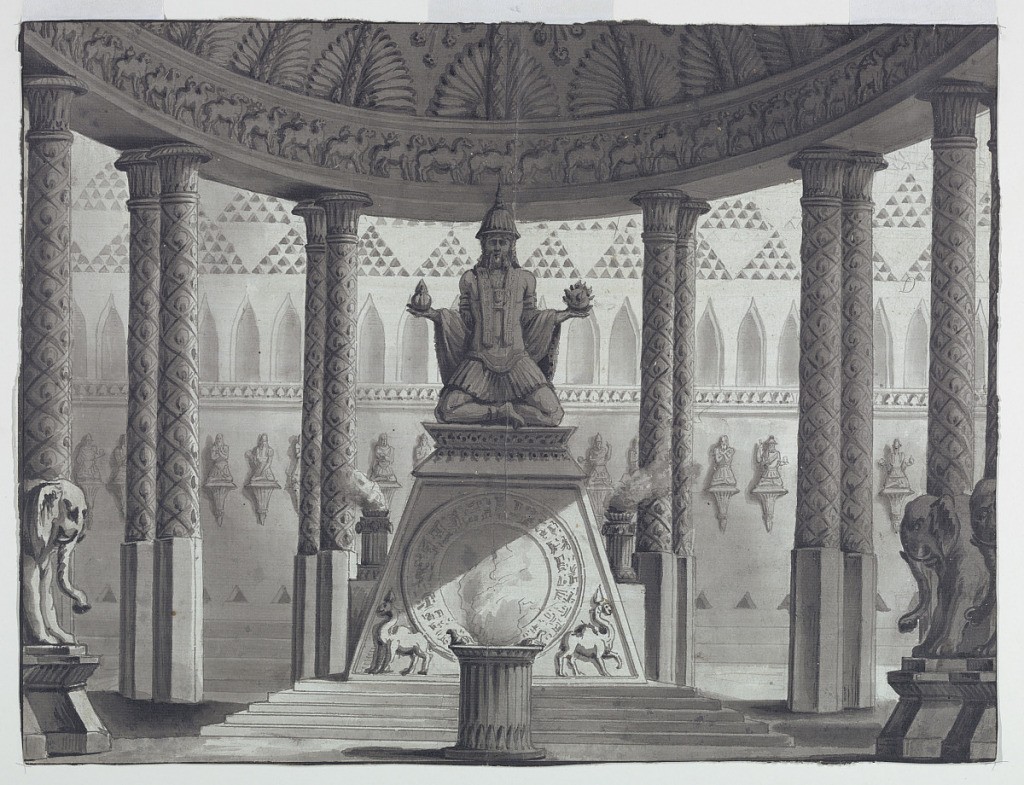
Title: Stage Design, Oriental Temple
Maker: Antonio Giuseppe Basoli, Italian, 1774–1843
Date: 1810–30
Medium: Pen and gray ink, brush and gray and black wash on paper
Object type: Drawing
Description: Horizontal rectangle. Image of god on pedestal int emple. Representations of other gods, elephants, and camels. Incense burning.